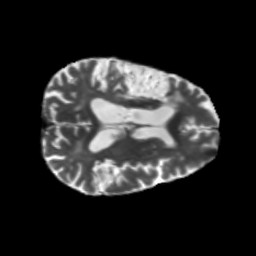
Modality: T2w
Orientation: axial
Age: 58
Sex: male
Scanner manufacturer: siemens
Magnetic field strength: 3 T
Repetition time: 5.47 s
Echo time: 0.0854 s